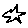
Label: star